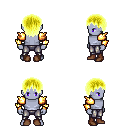
a pixel art fantasy rpg character, male body template, dark elf, purple skin, gold arm armor, metal pants, gold plain hairstyle, brown shoes, four views (front, back, left, right), 2x2 character sprite sheet, small pixel art, hard edges, no anti-aliasing